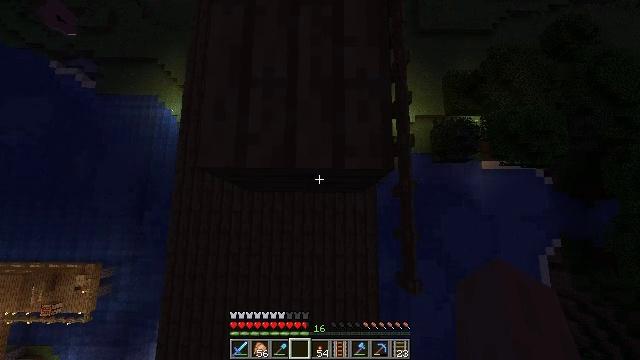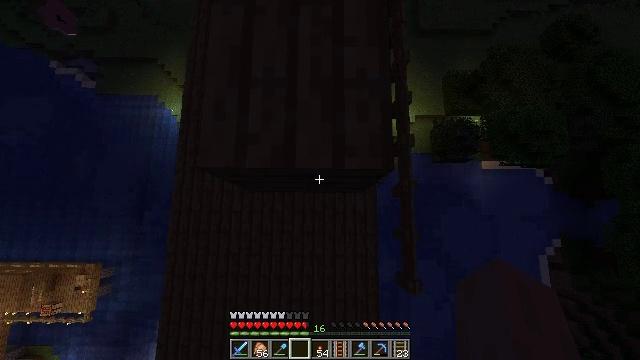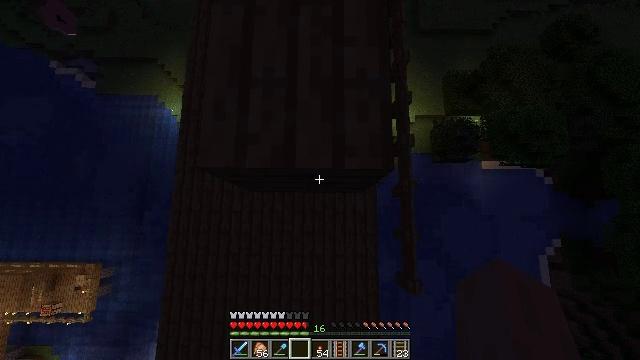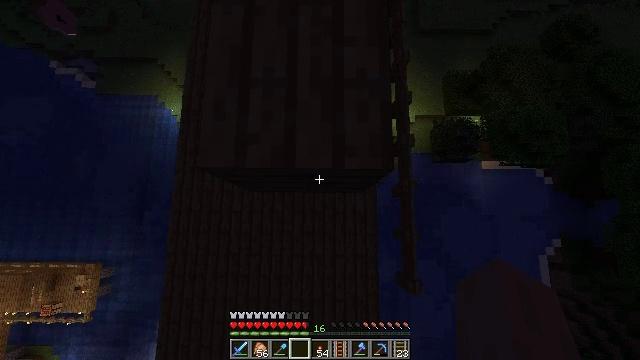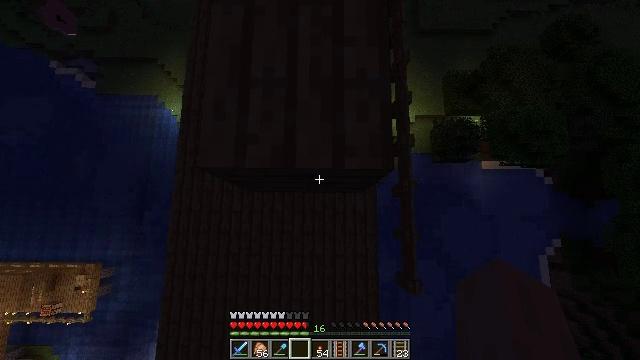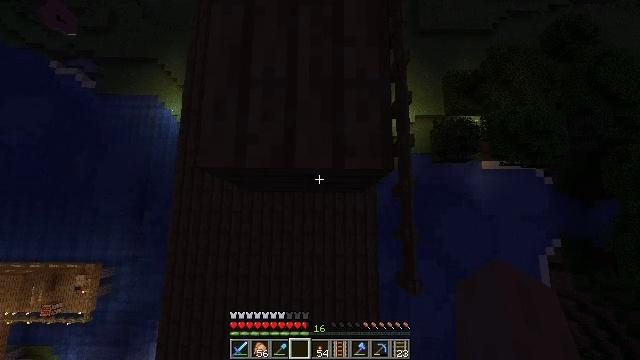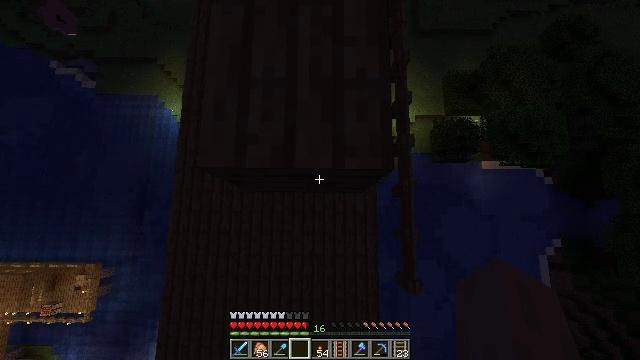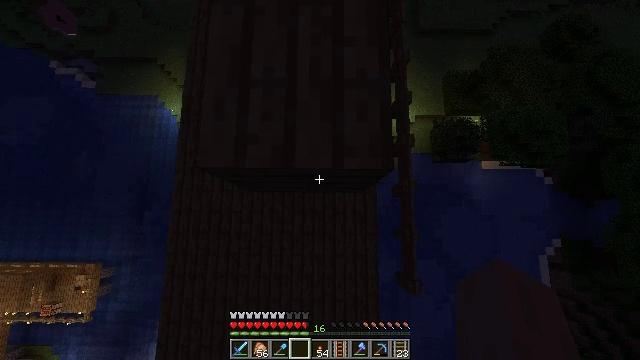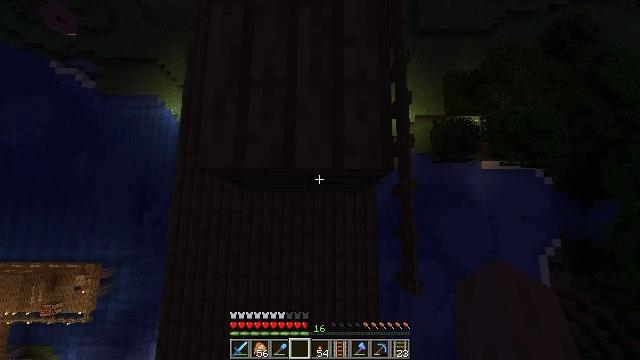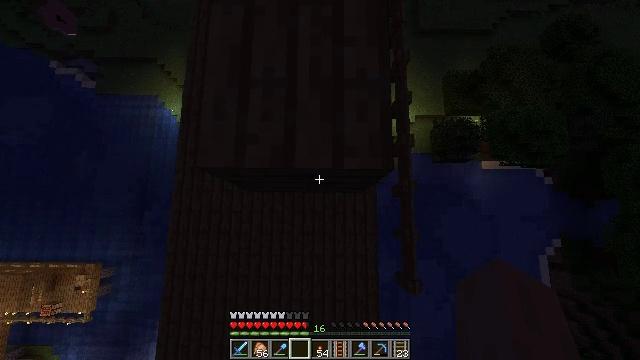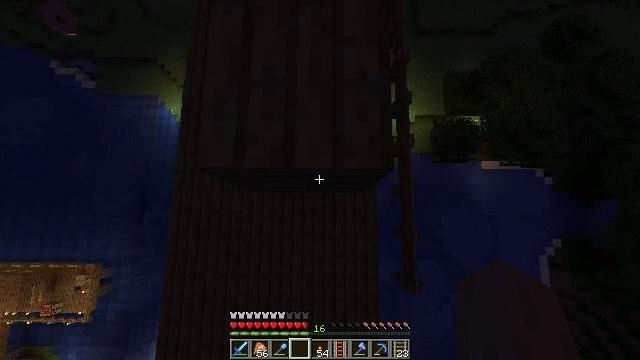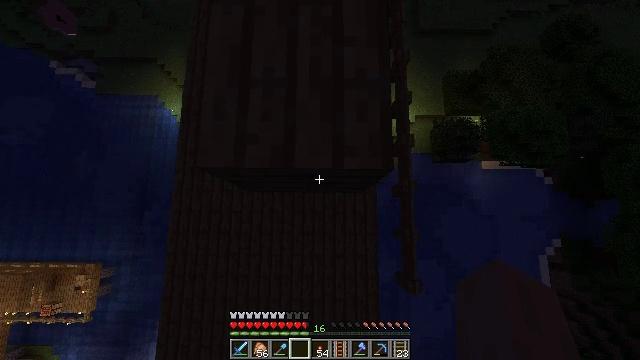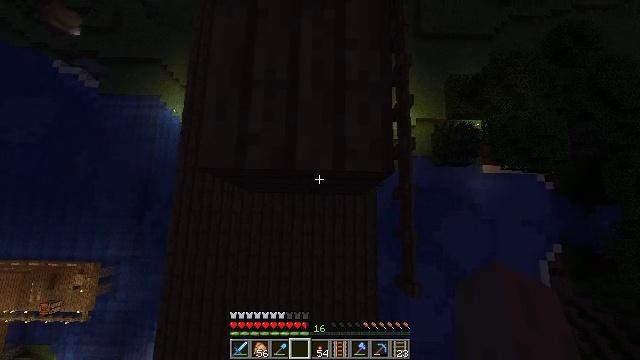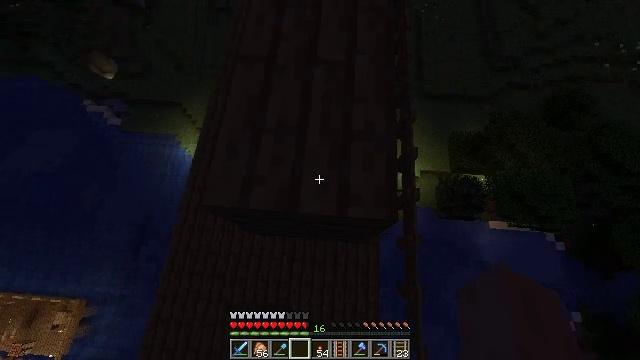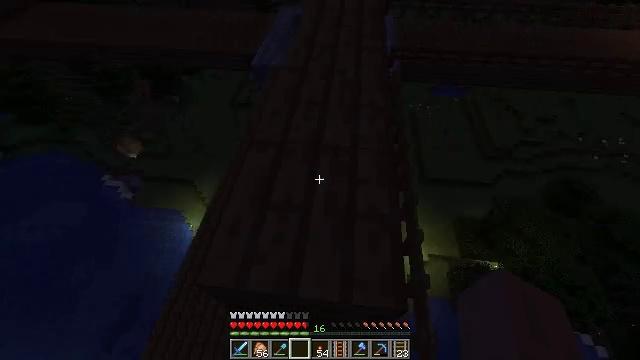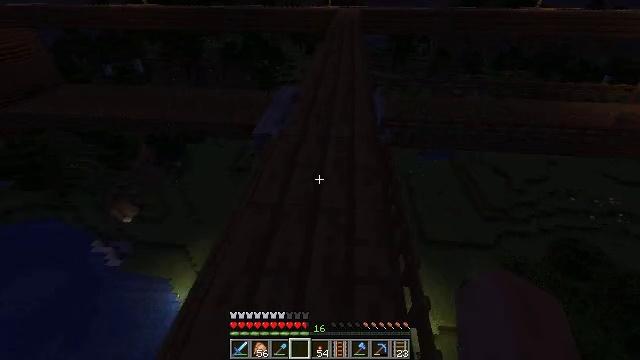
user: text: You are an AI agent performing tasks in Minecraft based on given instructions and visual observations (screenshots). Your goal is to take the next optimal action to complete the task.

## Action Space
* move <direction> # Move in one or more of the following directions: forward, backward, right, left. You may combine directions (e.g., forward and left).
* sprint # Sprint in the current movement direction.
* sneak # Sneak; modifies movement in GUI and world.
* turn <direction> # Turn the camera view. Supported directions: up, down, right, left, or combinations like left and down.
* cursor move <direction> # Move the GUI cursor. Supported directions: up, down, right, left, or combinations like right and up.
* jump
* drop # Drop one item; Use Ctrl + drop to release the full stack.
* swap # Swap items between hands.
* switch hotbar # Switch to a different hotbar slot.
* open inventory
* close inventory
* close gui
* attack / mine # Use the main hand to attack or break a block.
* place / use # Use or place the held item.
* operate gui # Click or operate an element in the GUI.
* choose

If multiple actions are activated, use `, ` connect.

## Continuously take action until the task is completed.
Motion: motion action
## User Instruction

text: Shatter the glass to collect it.
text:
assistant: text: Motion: move back, sneak
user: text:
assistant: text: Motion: move back, sneak
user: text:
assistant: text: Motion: move back, sneak, use / place
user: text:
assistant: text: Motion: move back, sneak, use / place
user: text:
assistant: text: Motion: move back, sneak, use / place
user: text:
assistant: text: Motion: move back, sneak, use / place
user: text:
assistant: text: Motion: move back, sneak
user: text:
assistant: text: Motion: move back, sneak
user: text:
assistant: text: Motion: move back, sneak
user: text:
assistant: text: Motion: move back, sneak
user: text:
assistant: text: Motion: move back, sneak
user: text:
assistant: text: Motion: sneak
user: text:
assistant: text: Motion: sneak, turn left and up
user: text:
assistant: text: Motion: sneak, turn left and up
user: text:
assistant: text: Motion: sneak, turn up
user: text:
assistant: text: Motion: sneak, turn right and up
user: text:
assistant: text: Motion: move forward, sneak, turn up
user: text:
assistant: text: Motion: move forward, sneak, turn up
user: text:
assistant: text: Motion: move forward, sneak, turn up
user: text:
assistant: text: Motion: move forward
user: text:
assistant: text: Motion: move forward, turn up
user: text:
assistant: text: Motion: move forward
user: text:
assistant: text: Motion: move forward
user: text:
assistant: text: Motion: move forward
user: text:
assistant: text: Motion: move forward
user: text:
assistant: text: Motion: move forward, sprint
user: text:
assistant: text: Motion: move forward, sprint
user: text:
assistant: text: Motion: move forward, sprint
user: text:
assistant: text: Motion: move forward, sprint
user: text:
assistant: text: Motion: move forward